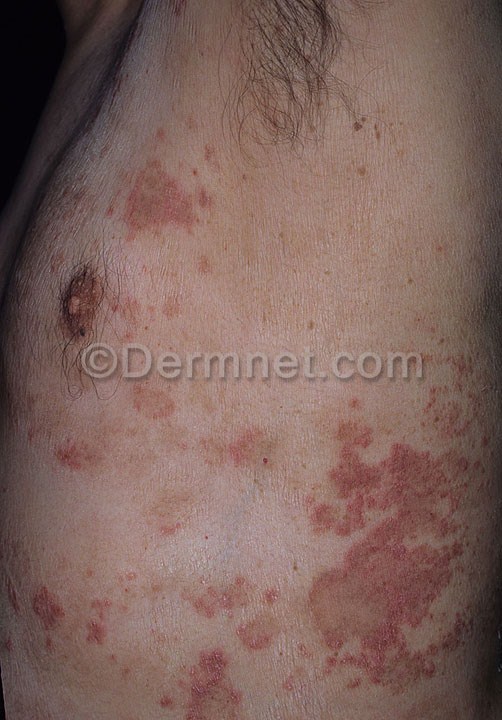
Disease: Urticaria Hives